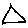
Label: triangle